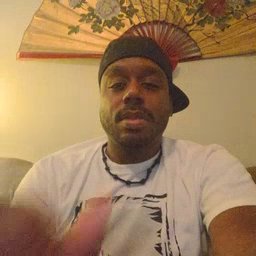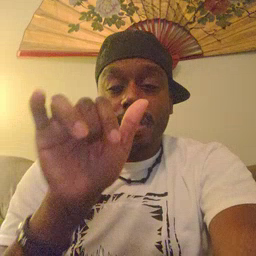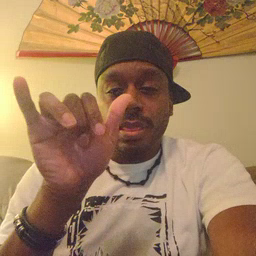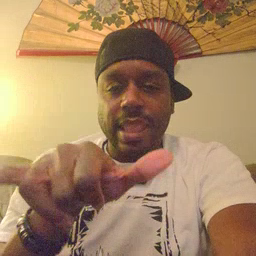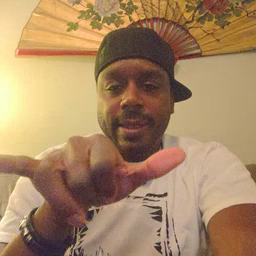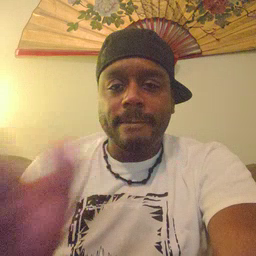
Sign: that